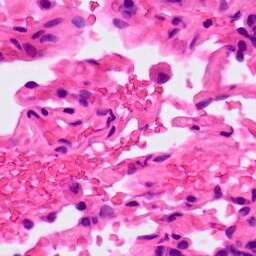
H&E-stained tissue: Lung